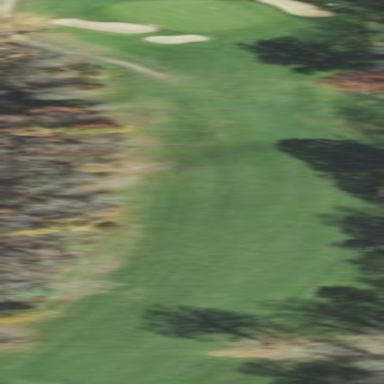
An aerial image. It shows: Grassy area designated as golf fairway.